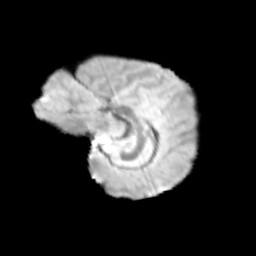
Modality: T2w
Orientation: sagittal
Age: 10
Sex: female
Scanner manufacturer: siemens
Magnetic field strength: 3 T
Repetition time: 3.8 s
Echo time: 0.07 s